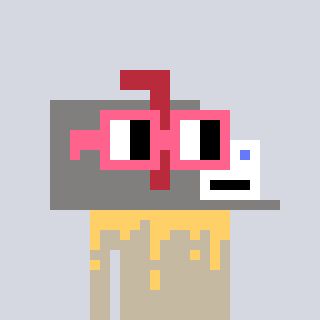
a pixel art character with square pink glasses, a mailbox-shaped head and a bege-colored body on a cool background